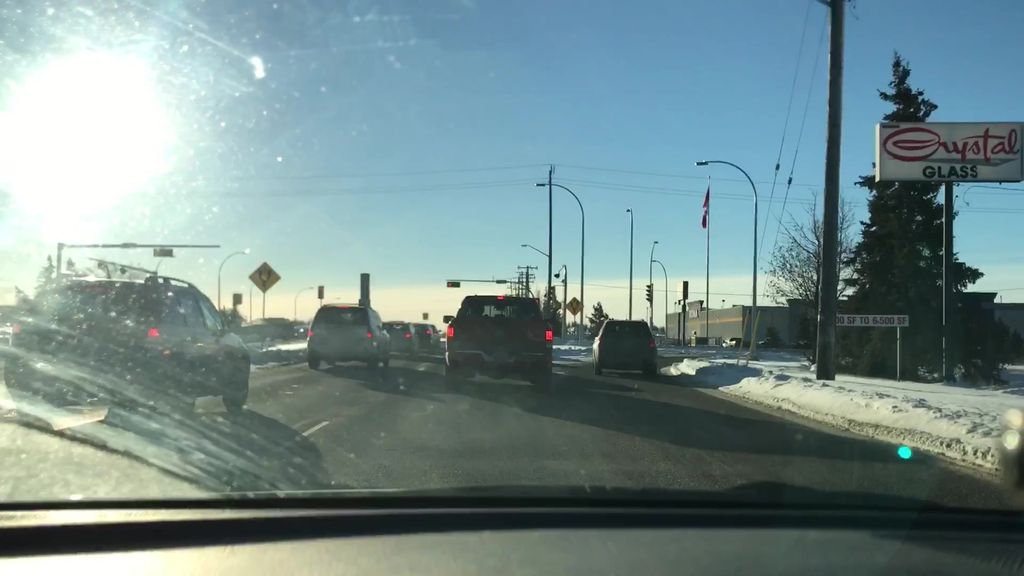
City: edmonton